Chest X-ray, PA view. Patient: 61 years old, sex F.
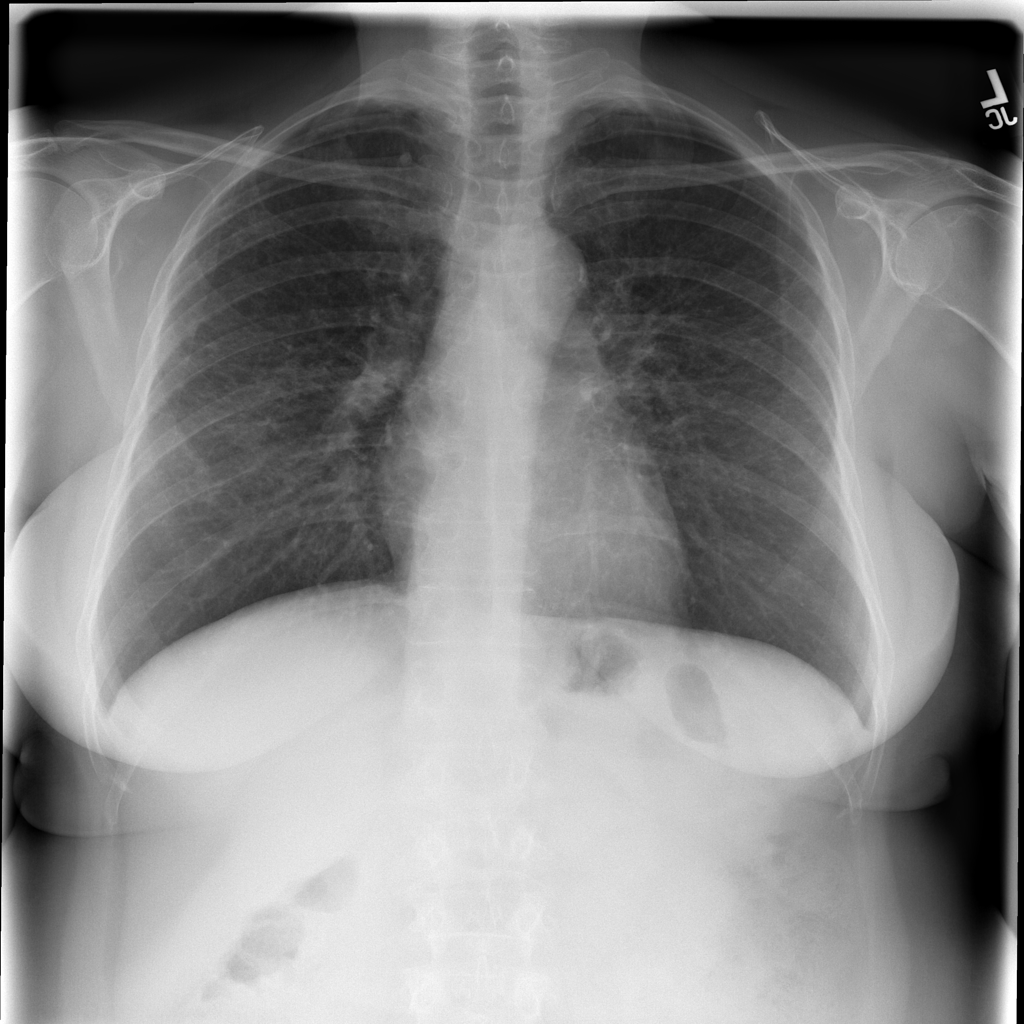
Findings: Infiltration